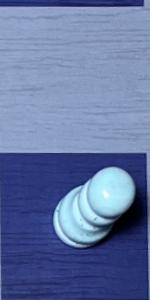
Label: Pawn_White